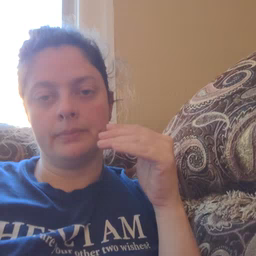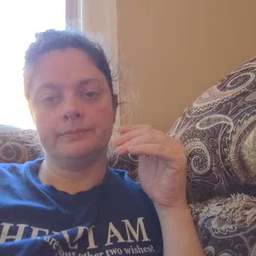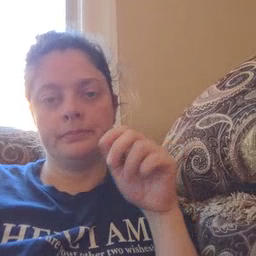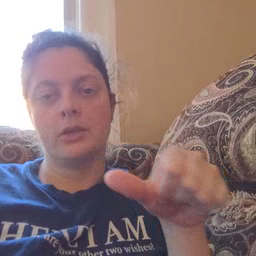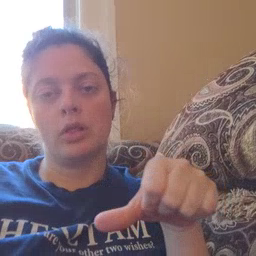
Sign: puzzle